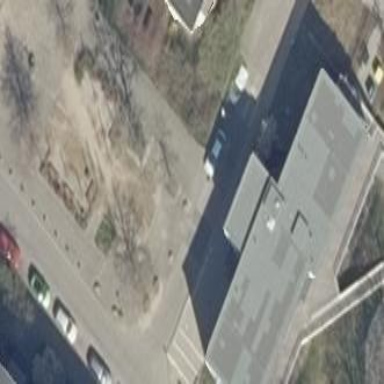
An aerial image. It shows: Flat roof kindergarten building.